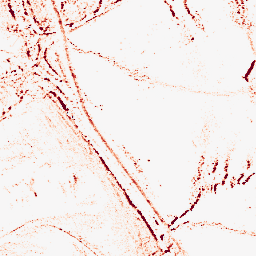
Category: morphological
Decomposition family: morphological_rect
Decomposition parameters: operation: opening
width: 5
height: 3
Upsampling method: sinc_hamming
Upsampling parameters: scale: 2
kernel_size: 8
Upsampling scale: 2